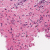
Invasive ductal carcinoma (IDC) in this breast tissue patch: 0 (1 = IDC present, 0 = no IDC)